Question: This is my first database design of my home library. I have a question about how to implement the primary keys in each table, I am also interested to know if it is acceptable to have many tables associated with one foreign as I have with the many relationships with "contributor_id."

Not all of my tables have a primary key. If a primary key should NOT be the foreign key (as I have come to understand it) what could serve as a primary key in copy_info and book_info tables? I am not sure I have correctly implemented the intermediary tables where there many to many relationships might exist. Is this a situation where I should require a composite primary
key?
Maybe there are differing opinions on how to do this, but any insight would be appreciated. Where I am brand new to this, please excuse if my question is not sufficiently specific.
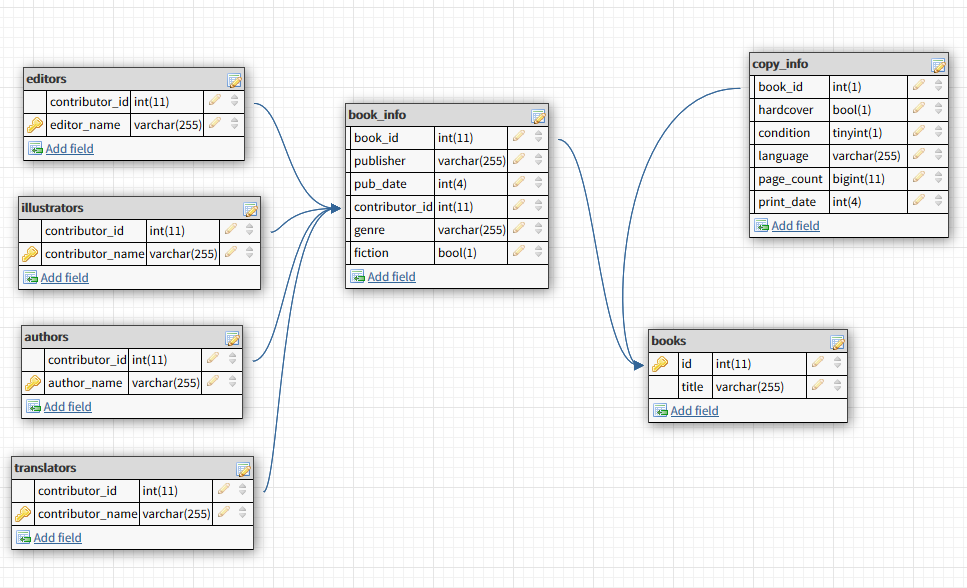
Answer: I was misunderstanding how to implement a many-to-many relationship. Once I put in junction tables, my tables all had primary keys.
<URL>